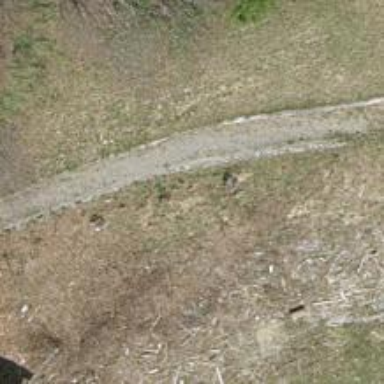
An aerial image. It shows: Path with pebblestone surface.